Interaction volume radius: 10 \u00c5
Interaction volume height: 10 \u00c5
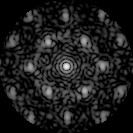
Disorder parameter: 0.428